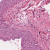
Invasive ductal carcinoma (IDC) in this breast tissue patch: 0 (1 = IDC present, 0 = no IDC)